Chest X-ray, AP view. Patient: 65 years old, sex M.
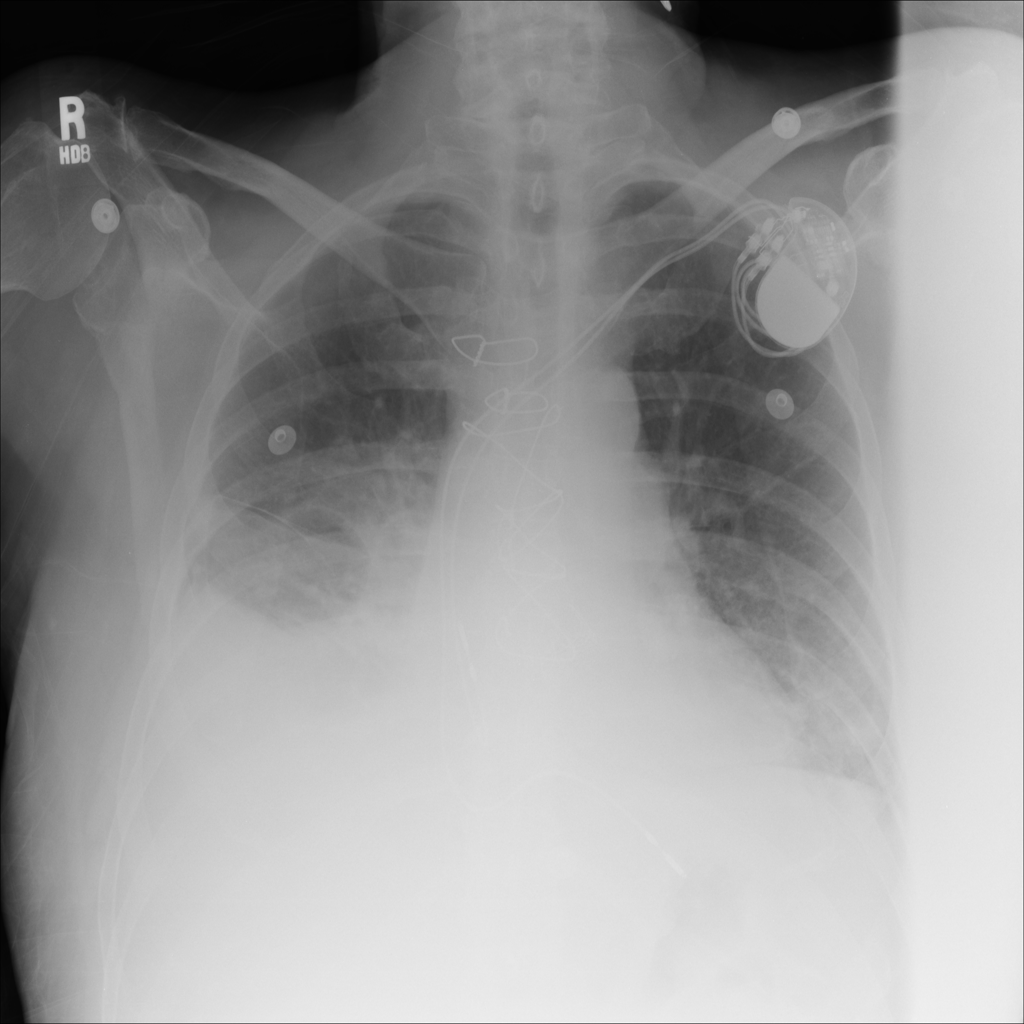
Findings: Effusion